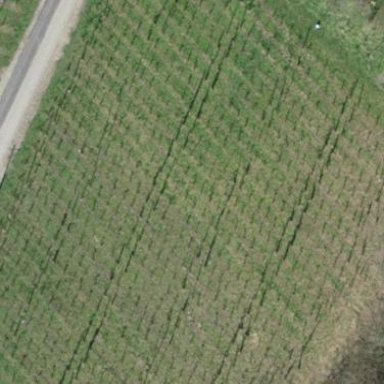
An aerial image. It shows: Vineyard where grapes are grown.